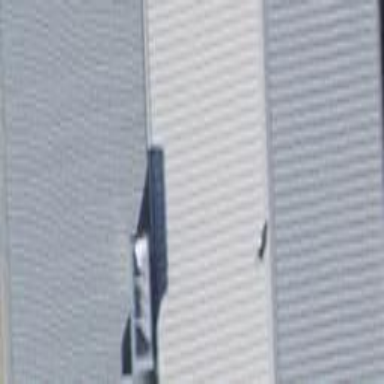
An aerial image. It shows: View of roof of building.